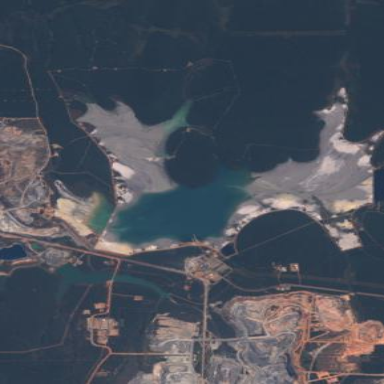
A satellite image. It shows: Industrial area used for mining operations.